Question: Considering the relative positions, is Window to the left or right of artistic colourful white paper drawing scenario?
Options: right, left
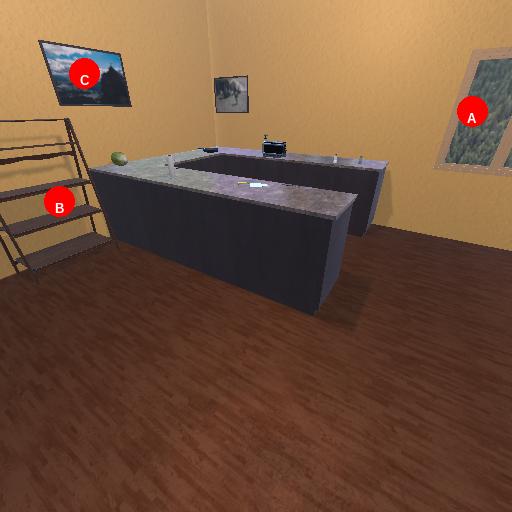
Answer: right